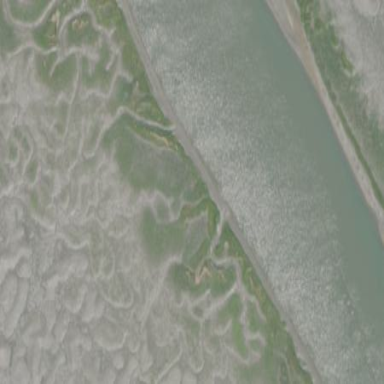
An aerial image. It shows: Marsh wetland with tidal influence.